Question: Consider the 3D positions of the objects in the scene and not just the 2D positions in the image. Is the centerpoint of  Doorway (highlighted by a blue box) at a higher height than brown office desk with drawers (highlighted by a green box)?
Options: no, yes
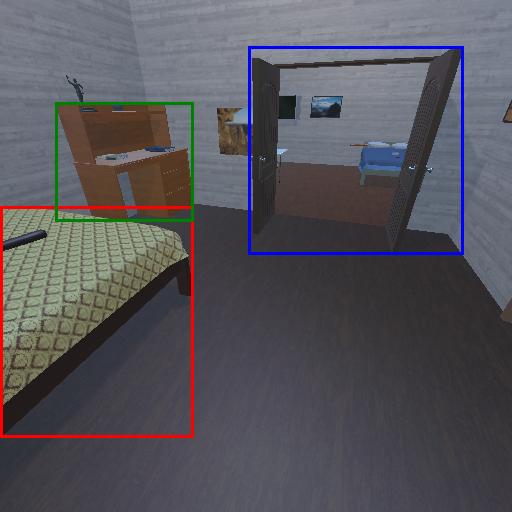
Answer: no